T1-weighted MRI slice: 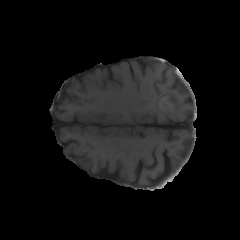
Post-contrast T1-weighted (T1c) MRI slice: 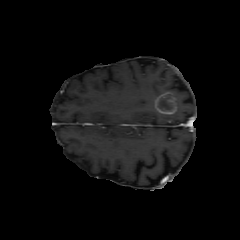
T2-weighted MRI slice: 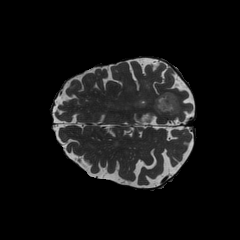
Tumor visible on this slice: yes